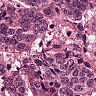
Metastatic tissue present: yes